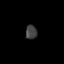
Tissue: prostate
Cell type: T cells
Senescence score: 0.3218
Nuclear area (px): 160
Mean DAPI intensity: 64.431